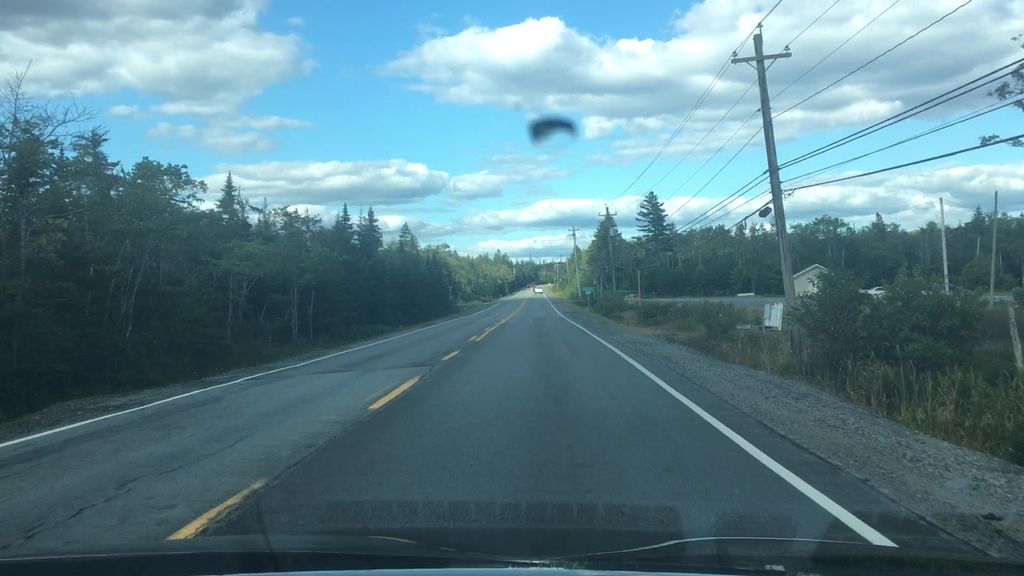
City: halifax